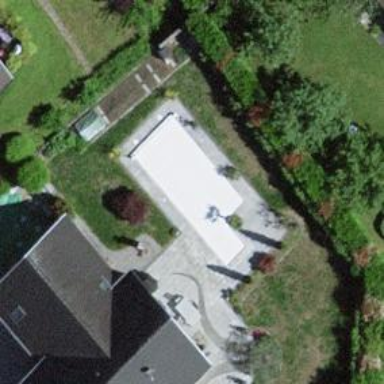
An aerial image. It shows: Swimming pool located in leisure land.